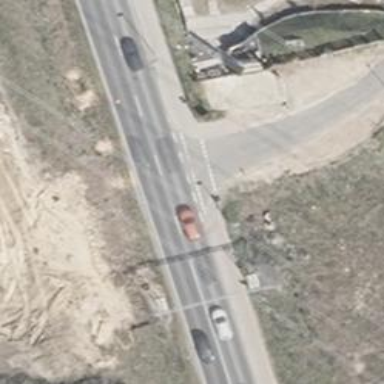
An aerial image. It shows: Road with traffic signals.